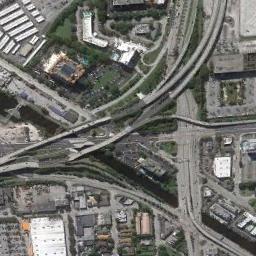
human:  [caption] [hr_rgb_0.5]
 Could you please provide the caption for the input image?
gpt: This overpass intersects the road at right angle .

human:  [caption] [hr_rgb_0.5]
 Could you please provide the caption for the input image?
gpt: The overpass is next to some houses .

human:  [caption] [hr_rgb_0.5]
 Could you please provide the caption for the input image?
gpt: There are many buildings of different shapes around the overpass .

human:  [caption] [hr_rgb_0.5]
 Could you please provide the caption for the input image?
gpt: The directional overpass is over the roads in the city .

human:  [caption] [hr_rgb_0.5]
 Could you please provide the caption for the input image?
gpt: There are many buildings and some green trees beside the overpass .